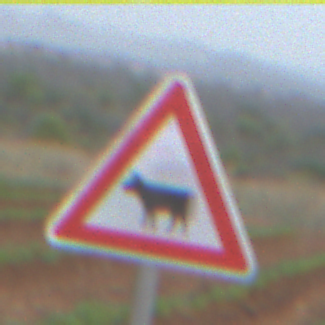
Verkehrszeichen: ViehtriebRechts
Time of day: Midday
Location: Outdoor (Nature)
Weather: PartlyCloudy
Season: NotSpecified
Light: Natural